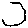
Label: hexagon